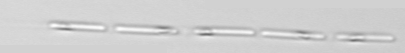
Label: Skeletonema